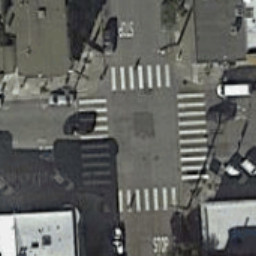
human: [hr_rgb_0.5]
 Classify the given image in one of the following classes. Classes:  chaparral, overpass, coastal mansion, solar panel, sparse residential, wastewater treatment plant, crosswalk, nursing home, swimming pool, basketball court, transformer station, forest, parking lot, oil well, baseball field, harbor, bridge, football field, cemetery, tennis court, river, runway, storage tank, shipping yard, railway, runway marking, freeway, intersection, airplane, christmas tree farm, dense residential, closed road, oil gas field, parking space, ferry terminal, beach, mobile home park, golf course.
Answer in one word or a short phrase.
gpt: crosswalk